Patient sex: M
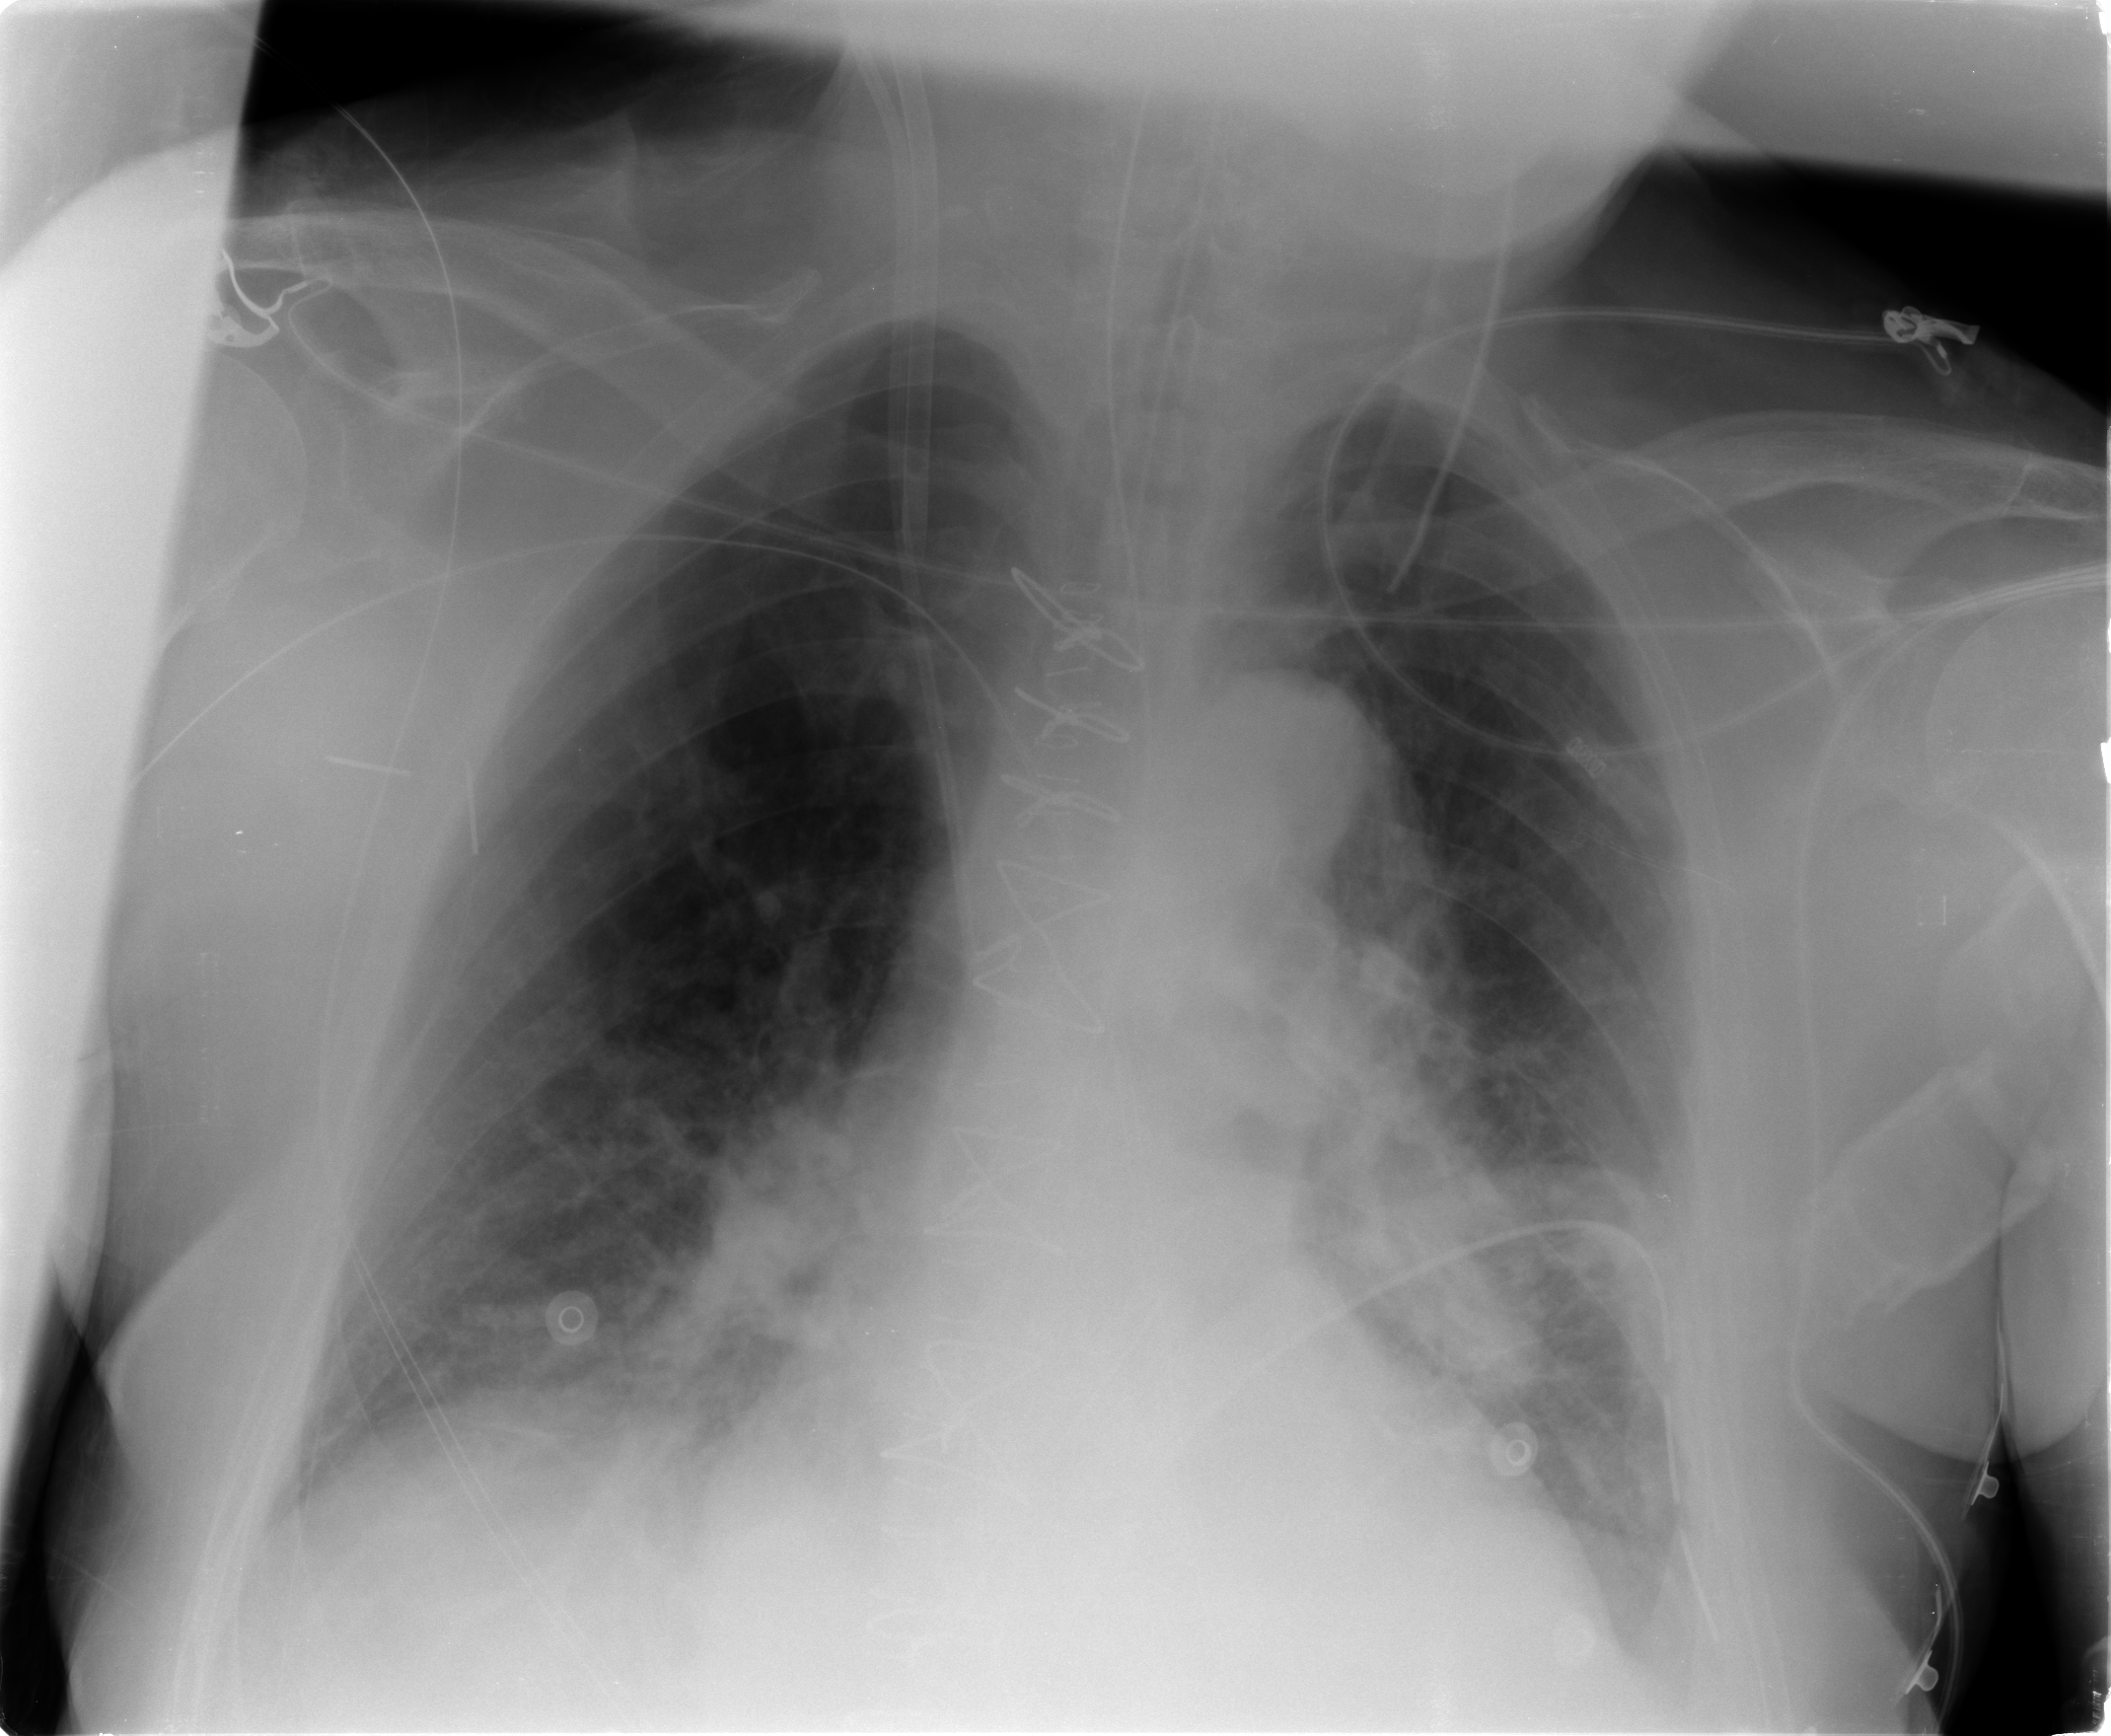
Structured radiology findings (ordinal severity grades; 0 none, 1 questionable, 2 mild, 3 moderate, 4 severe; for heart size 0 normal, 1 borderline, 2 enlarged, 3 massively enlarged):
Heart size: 0
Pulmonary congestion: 0
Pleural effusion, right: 2
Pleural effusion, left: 2
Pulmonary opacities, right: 0
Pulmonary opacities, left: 0
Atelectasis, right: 2
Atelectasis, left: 2